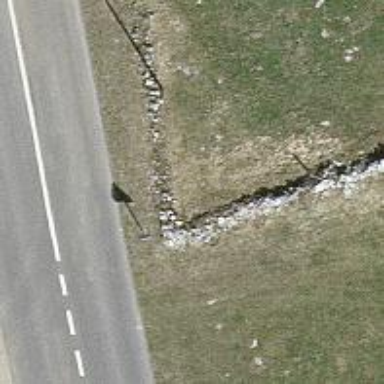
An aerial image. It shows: Wall is shown in the image.